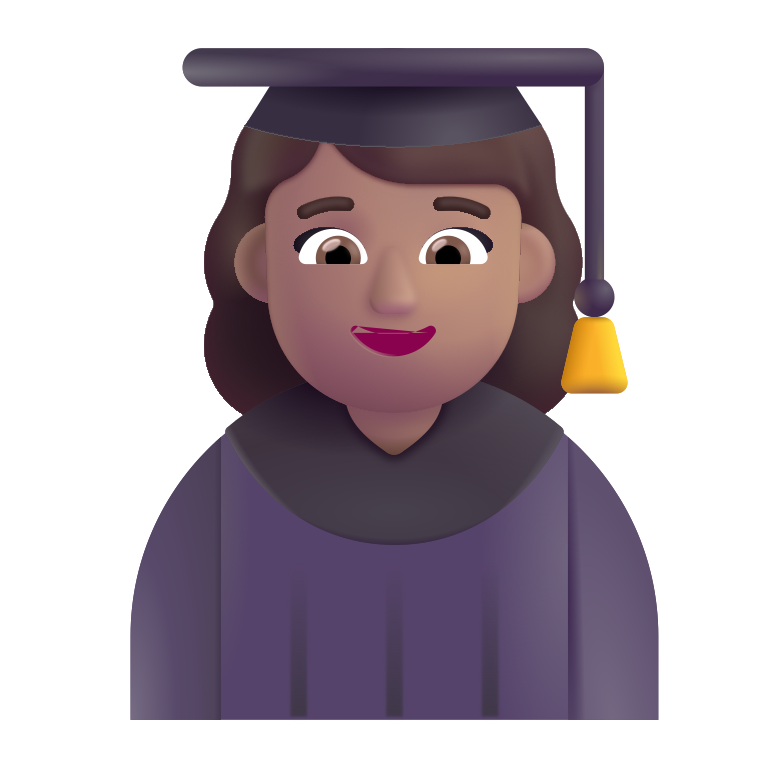
woman student color